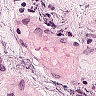
Metastatic tissue present: no